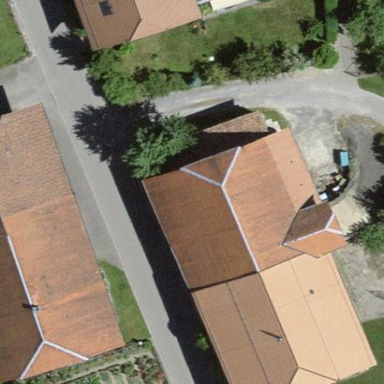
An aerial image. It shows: Farm building.